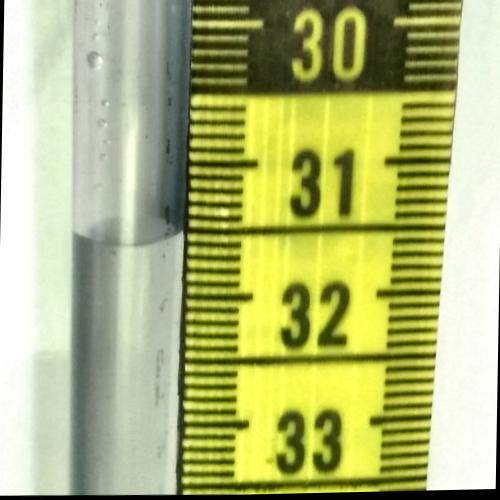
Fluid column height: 31.6 cm